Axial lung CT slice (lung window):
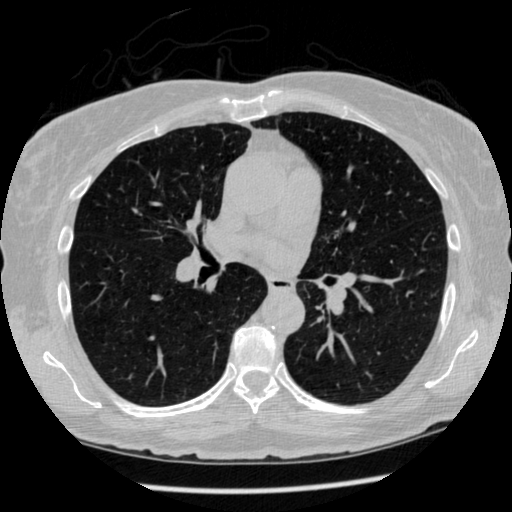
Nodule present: no